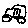
Label: car